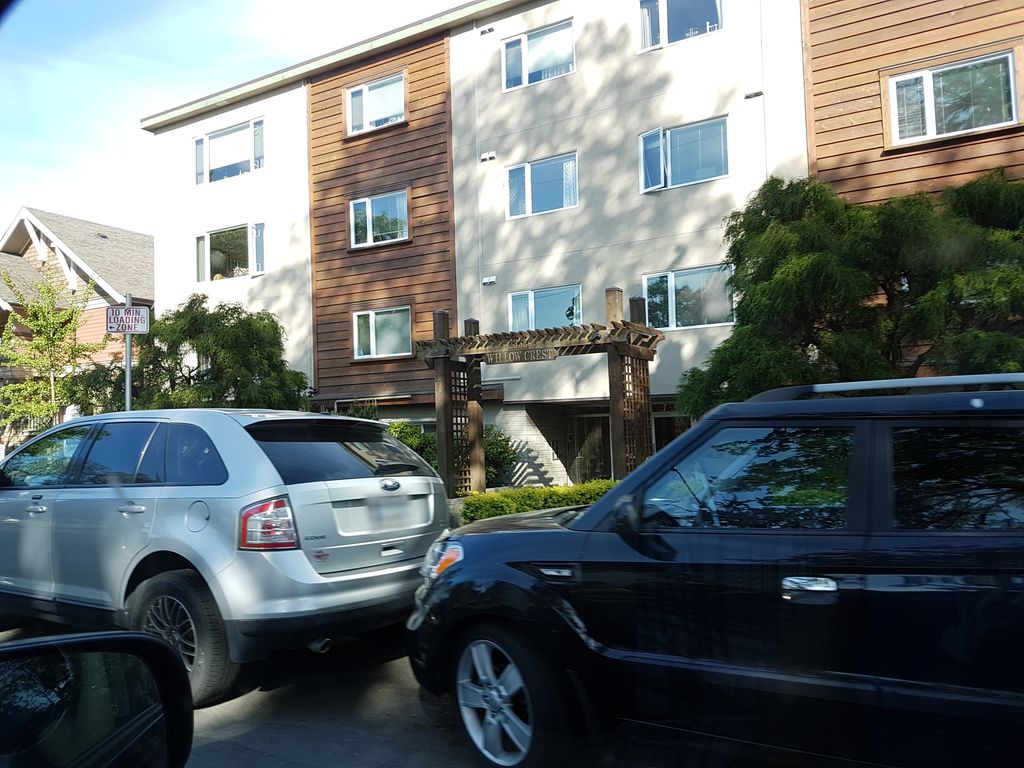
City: victoria